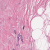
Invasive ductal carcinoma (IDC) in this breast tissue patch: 0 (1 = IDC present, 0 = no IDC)